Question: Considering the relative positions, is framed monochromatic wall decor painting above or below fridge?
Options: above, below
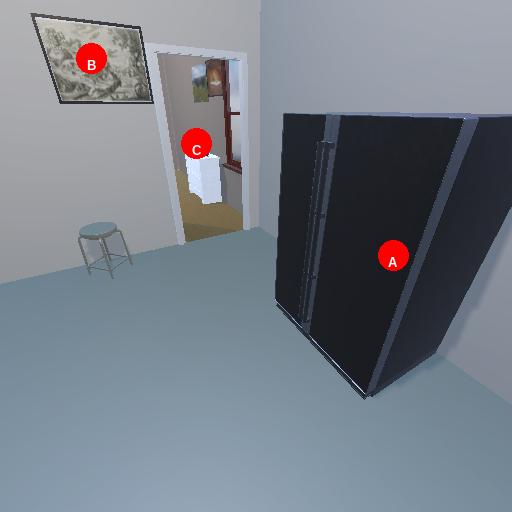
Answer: above